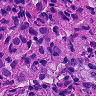
Metastatic tissue present: yes